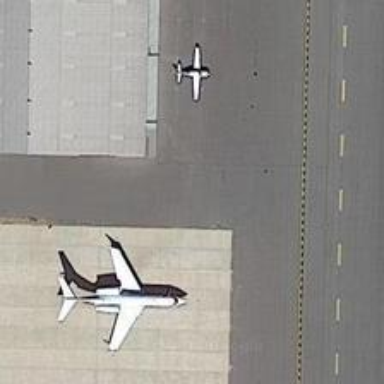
A big plane and another small plane are stopped near the runway .